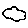
Label: cloud